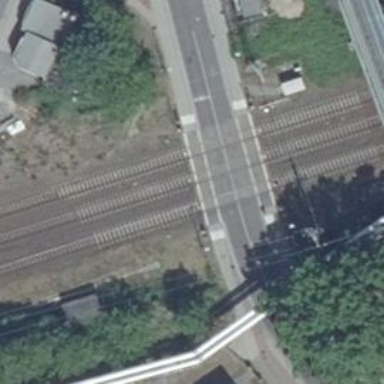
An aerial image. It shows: Railway crossing with traffic signals and double half barrier.